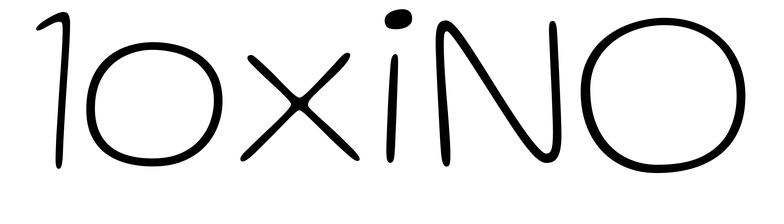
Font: Gluten_Thin